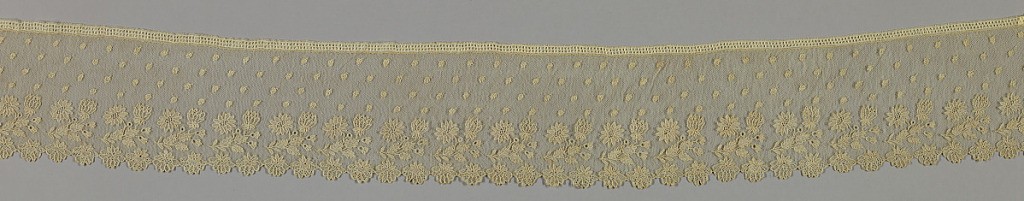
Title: Border
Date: early 19th century
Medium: linen, cotton, animal bristle Technique: needle lace with ground of loop and twist with twist return
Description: Border edged on one side by row of floral blossoms and standalone floral sprays.